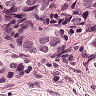
Metastatic tissue present: yes